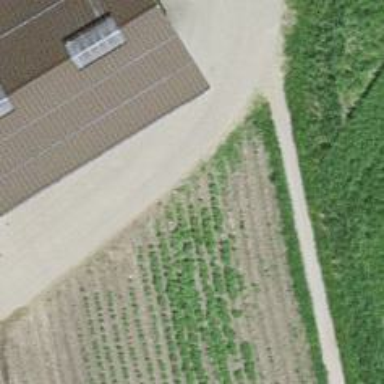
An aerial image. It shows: Farm shop.